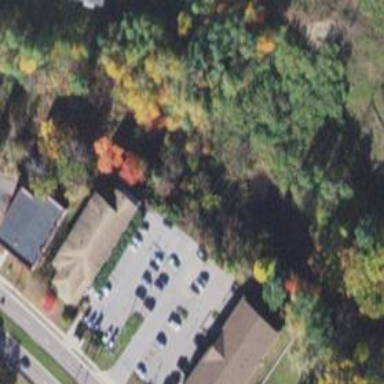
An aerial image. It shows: Parking area.